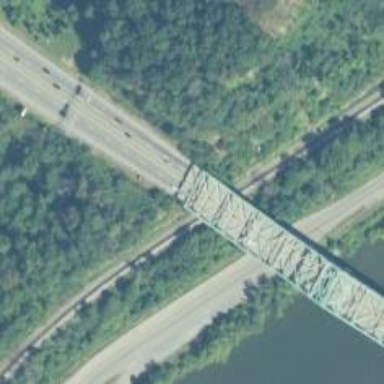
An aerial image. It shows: Bridge.